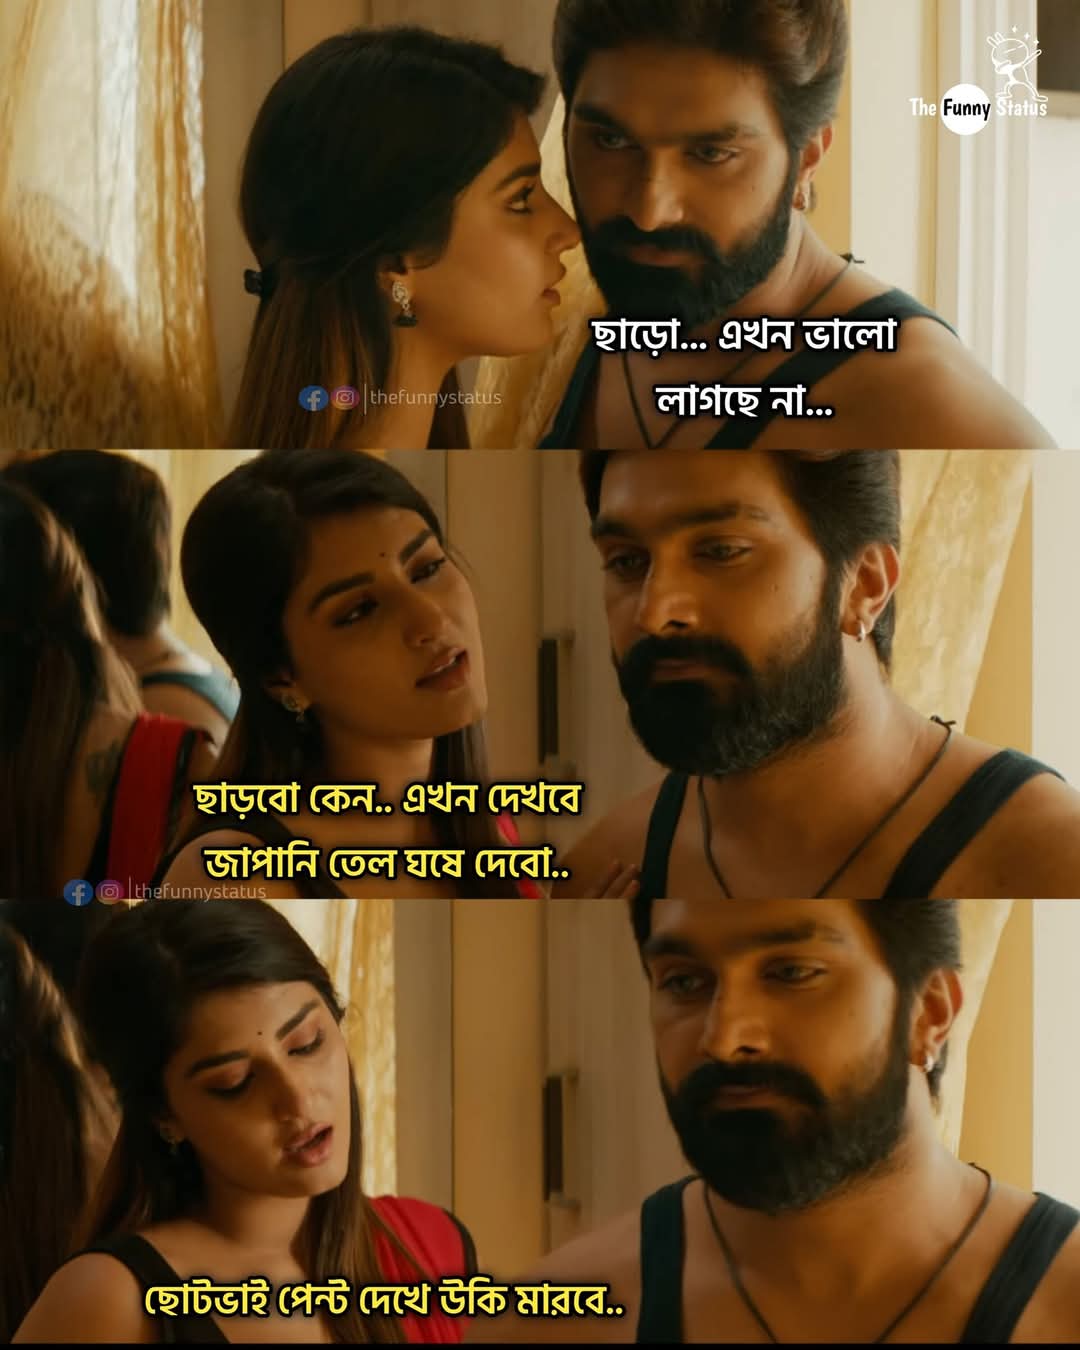
Text: ছাড়ো... এখন ভালো লাগছে না...
ছাড়বো কেন.. এখন দেখবে জাপানি তেল ঘষে দেবো..
ছোটভাই পেন্ট দেখে উকি মারবে..
Label: Non Hate